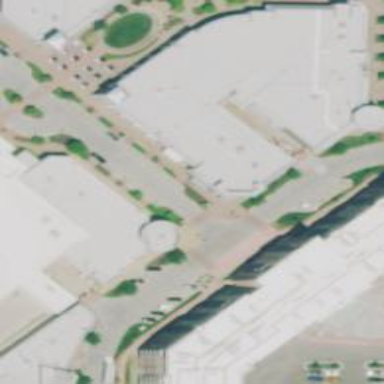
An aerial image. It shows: Retail building.